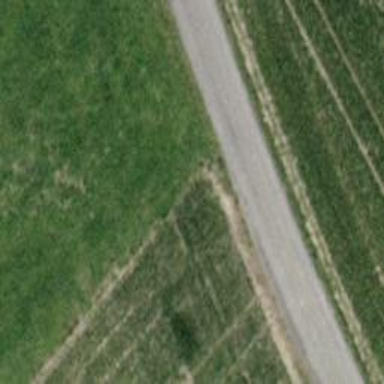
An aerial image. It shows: Paved track with grade1 quality.